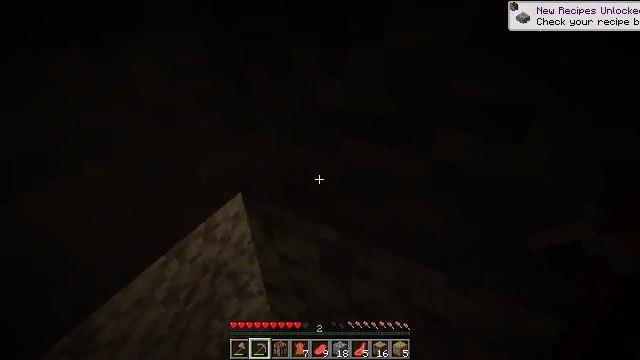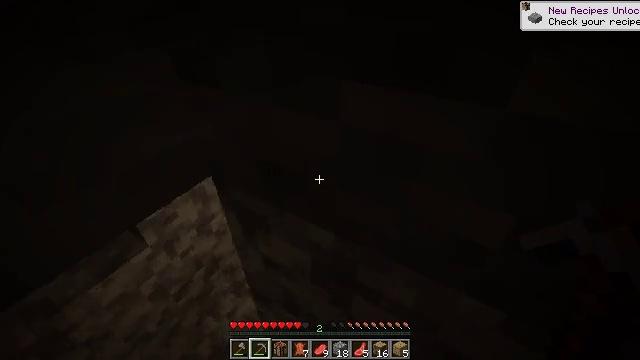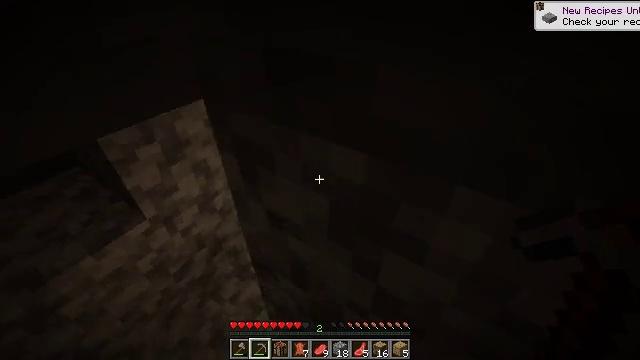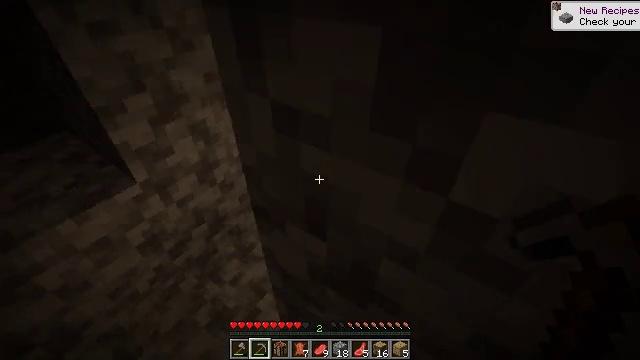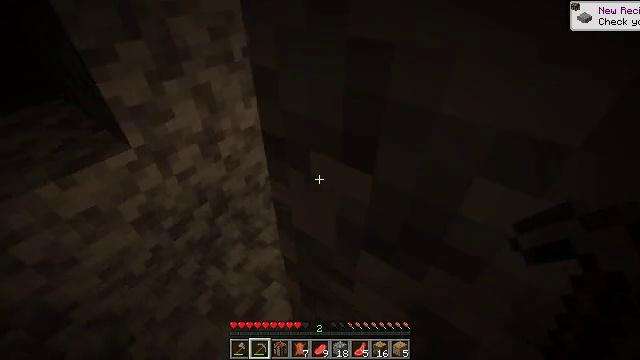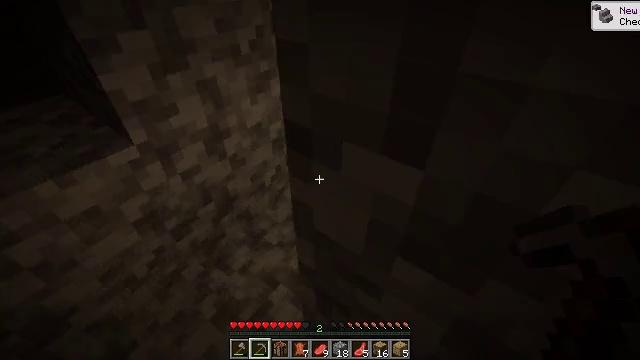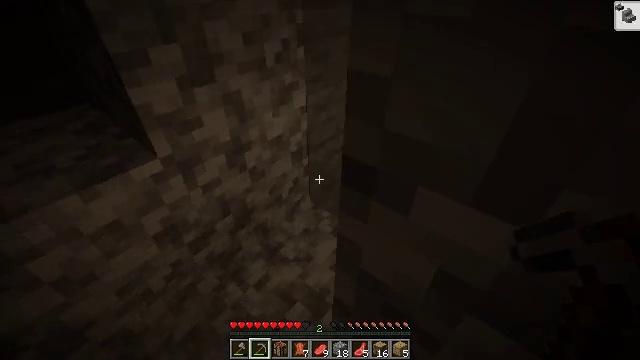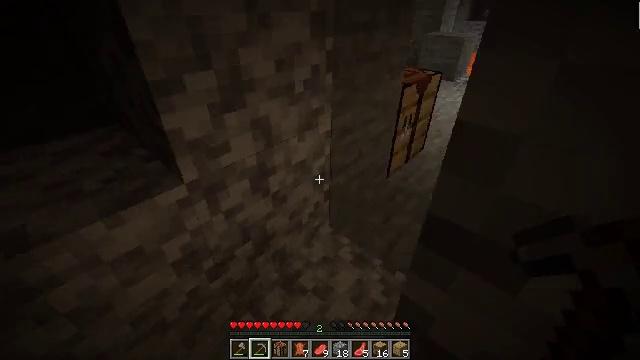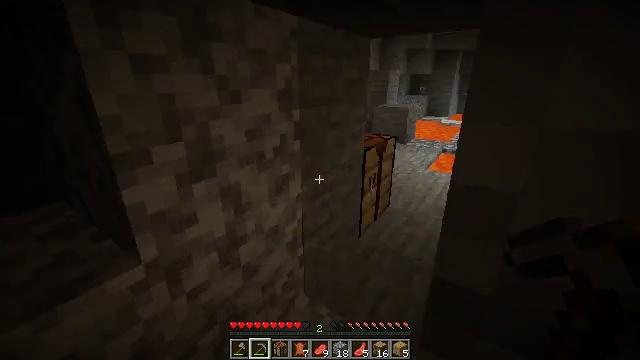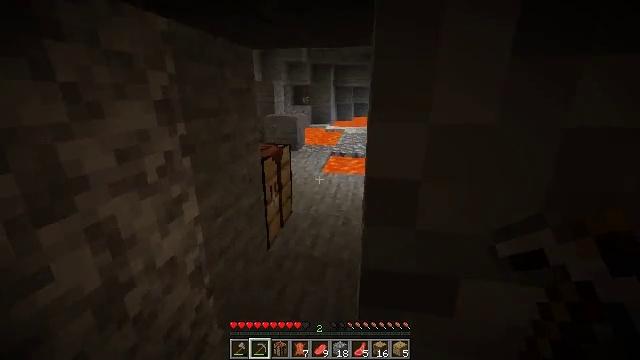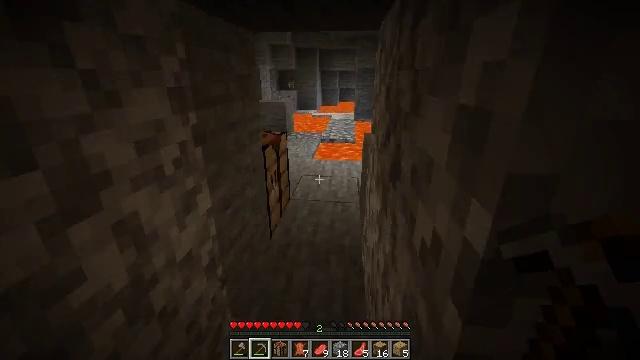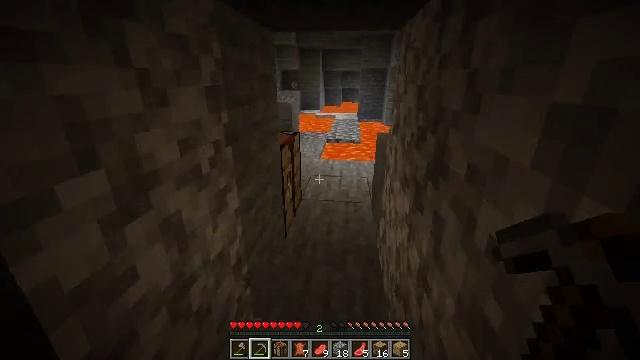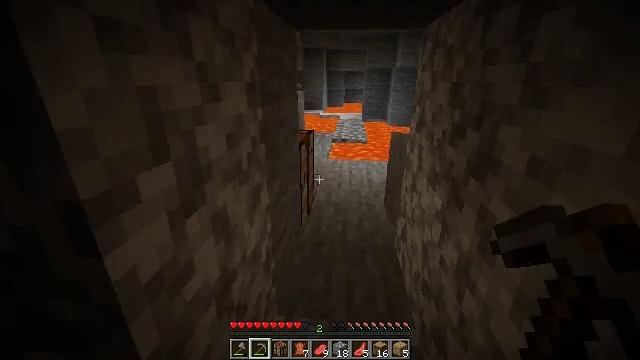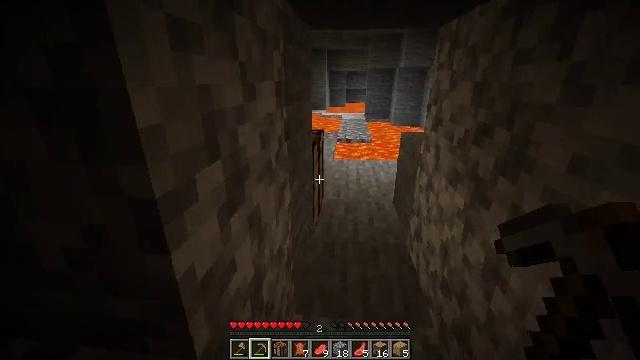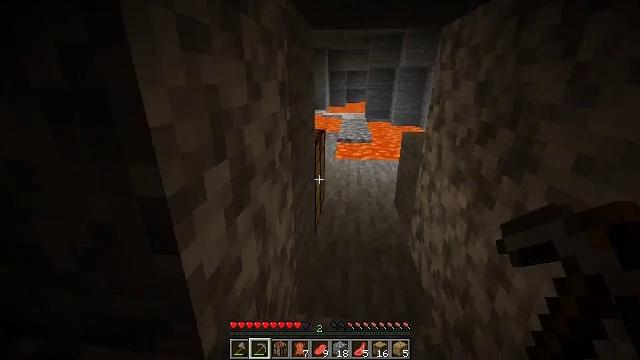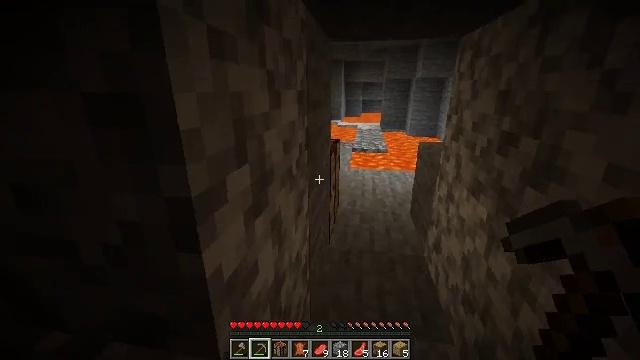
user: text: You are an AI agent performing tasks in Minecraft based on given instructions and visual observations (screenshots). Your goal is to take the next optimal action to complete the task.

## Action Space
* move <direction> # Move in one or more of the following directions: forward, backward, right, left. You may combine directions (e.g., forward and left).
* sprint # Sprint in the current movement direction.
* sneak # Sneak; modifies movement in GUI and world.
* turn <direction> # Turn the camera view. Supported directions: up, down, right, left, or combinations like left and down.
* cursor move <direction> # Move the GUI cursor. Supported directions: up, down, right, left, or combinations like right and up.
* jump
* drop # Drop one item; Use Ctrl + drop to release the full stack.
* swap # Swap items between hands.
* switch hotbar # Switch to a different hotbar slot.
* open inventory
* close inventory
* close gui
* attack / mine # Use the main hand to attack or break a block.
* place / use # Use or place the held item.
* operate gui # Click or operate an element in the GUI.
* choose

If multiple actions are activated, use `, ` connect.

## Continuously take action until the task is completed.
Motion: motion action
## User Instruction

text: craft item air
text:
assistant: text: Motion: move forward, turn left and down
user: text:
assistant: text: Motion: move forward, turn left and down
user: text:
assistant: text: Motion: move forward, sprint, turn left
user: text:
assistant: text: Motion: move forward, sprint, turn left
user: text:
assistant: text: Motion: move forward, sprint
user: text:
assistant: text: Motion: move forward, sprint, turn left and up
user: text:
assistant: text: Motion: sprint, turn left and up
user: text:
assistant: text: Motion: turn right and up
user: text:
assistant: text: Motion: move left, turn right and up
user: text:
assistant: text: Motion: move left, turn right and down
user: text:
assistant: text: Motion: move left
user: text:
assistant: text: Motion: move left
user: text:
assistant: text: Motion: no_op
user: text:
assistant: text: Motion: no_op
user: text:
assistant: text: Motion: turn left and up
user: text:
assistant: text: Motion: turn left
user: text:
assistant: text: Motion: no_op
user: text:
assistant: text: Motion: no_op
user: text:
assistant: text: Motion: move forward
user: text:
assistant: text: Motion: move forward
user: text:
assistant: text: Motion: move forward
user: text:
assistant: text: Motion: move forward
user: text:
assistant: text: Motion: move forward, turn right
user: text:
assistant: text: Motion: move forward, turn right
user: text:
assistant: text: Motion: move forward, turn right
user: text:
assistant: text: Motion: move forward
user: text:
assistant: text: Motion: move forward
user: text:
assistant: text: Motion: move forward, turn right
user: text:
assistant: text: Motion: move forward, turn right
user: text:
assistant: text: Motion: move forward